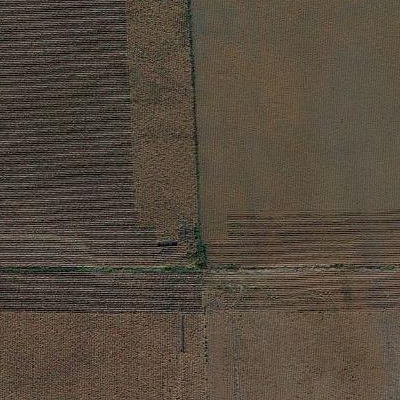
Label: bField